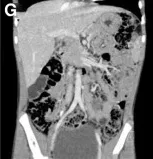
Lung computed tomography indicates local pleural thickening and traction (F).
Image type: radiology (ct)